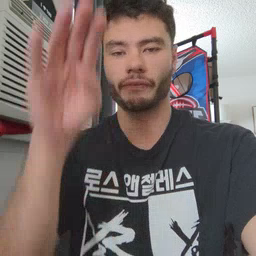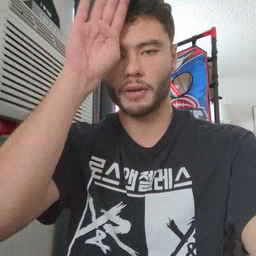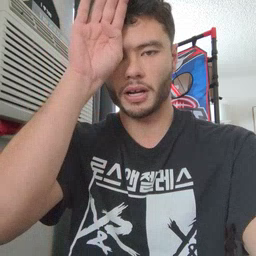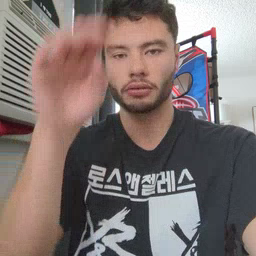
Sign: fireman